Question: Im trying to put my '<div id="downloads">' always 70px below my image, but Im not having sucess doing this.
If my text have a lot of words and has the height of my image, it is working fine.
But when my text is smaller, and dont have the height of my image, it is not working fine, my '<div id="downloads">' comes up too much and have 70px in relation to my paragraph. But I want in relation to my image.
Do you know how can I position my '<div id="downloads">' in relation to my image, to always have 'margin-top:70px;' of my image?
This is my fiddle with what Im doing and what Im having:
<URL>
This is what Im looking for:

'''
<div class="modal">
<h2>title</h2>
<span id="date">date</span><br />
<img class="img" src="uploads/news/image1.png"/>
<p>Lorem Ipsum is simply dummy text of the printing and typesetting industry. Lorem Ipsum has been the industry's standard dummy text ever since the 1500s, when an unknown printer.</p>
<div id="downloads">
<h3>Downloads:</h3>
<ul class="links">
<li><a href="">Link 1</a></li>
<li><a href="">Link2</a></li>
</ul>
</div>
<span>Back</span>
</div>
'''
'''
.modal
{
text-align:center;
width:100%;
margin:0 auto 0 auto;
background:#fff;
}
.modal .img
{
width:200px;
height:220px;
float:left;
margin-right:10px;
border:3px solid green;
margin-top:15px;
}
.modal #date
{
width:100%;
color:#ccc;
font-size:14px;
text-align:center;
color:#7a7a7a;
}
.modal h2
{
width:100%;
color:green;
font-size:23px;
text-align:center;
}
.modal p
{
font-size: 17px;
text-align:justify;
line-height:25px;
word-spacing:-2px;
width:100%;
margin-top:15px;
}
#downloads
{
margin-top:70px;
}
#downloads h3
{
color:#444;
}
.links
{
list-style-type:none;
margin:0 auto;
display:table;
}
.links li
{
text-align : left;
}
.links li a>i
{
color:#444;
}
.links li a
{
text-decoration:none;
color:#000;
margin:0 auto;
margin-top:10px;
display:inline-block;
}
'''
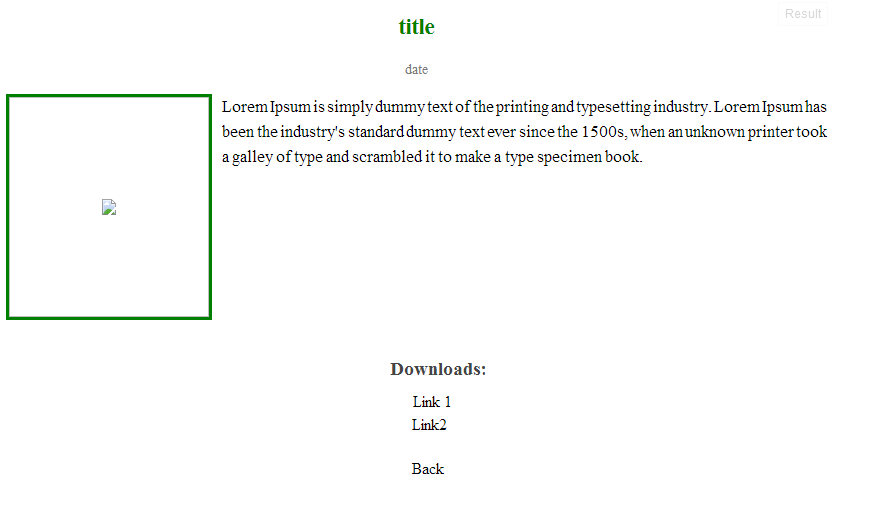
Answer: Try changing following Class within the CSS:
'''
#downloads { clear: both; text-align: center; display: block; width: auto; margin-top: 70px; }
'''